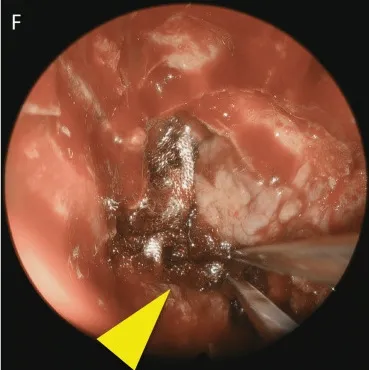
A transpterygoid endonasal approach with multilayer reconstruction was used. Finally, a nasoseptal flap was used to cover the sphenoid with another layer of oxidized regenerated cellulose (arrowhead, F).
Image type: endoscopy (gi_endoscopy)